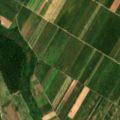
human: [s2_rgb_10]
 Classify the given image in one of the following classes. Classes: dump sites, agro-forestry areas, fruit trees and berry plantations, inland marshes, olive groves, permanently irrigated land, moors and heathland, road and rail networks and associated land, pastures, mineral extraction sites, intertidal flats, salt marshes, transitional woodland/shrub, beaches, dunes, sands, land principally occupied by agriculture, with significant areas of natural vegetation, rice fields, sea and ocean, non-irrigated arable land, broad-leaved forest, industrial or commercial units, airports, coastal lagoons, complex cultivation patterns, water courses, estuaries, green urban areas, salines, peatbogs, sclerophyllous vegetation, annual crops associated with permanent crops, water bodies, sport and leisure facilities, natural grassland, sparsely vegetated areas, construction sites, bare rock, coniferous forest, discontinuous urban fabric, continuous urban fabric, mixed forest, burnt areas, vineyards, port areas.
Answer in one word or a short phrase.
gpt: discontinuous urban fabric, non-irrigated arable land, pastures, broad-leaved forest, transitional woodland/shrub